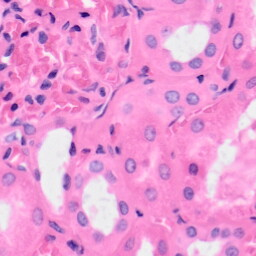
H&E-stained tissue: Kidney